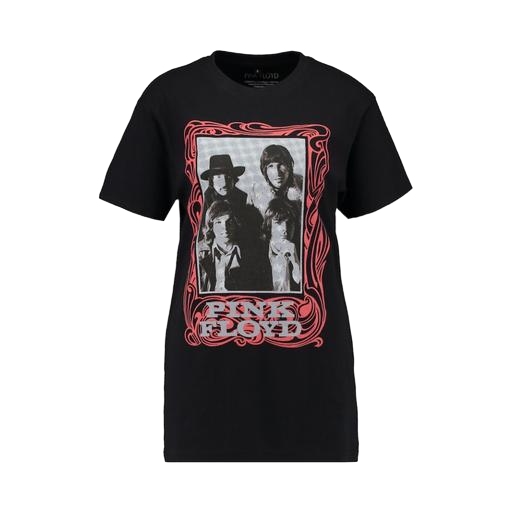
black photo printed t-shirt, black hot print boyfriend t-shirt, black plus size printed t-shirt only macy, white background